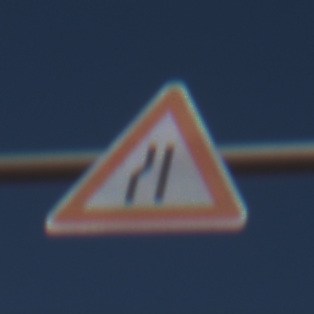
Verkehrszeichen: EinseitigVerengteFahrbahnLinks
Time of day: MorningAfternoon
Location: Outdoor (Suburban)
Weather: PartlyCloudy
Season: NotSpecified
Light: Natural